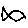
Label: fish